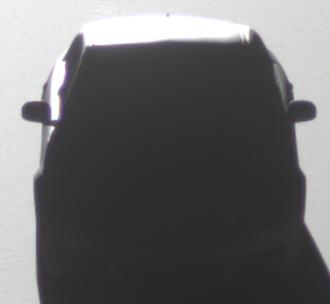
Make: Jaguar
Model: XF 3.0 V6
Detailed model: XF (X250) Limousine
Model produced from: 2010/02
Model produced until: 2010/10
Doors: 4
Color: white
Road condition: dry road
Daytime: sunrise or sunset
Contrast: high contrast